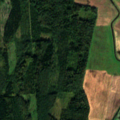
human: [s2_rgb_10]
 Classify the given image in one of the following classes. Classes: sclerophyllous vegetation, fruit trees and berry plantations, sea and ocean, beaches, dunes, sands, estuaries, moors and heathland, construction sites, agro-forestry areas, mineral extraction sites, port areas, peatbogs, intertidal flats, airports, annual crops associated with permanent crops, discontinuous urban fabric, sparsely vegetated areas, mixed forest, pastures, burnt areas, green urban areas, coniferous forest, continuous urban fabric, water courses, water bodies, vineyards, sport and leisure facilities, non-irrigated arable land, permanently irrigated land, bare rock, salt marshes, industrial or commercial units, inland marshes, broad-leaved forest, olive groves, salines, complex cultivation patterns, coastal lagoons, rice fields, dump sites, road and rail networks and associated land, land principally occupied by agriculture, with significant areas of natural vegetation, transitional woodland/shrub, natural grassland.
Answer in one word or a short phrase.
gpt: non-irrigated arable land, mixed forest